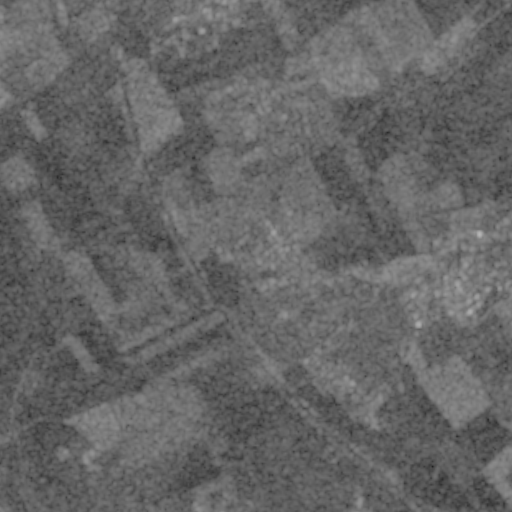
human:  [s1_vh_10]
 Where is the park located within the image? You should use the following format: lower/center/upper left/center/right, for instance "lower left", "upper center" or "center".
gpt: The park is located in the center right of the image.
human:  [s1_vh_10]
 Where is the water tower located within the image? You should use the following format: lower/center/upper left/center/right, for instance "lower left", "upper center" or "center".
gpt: The water tower is located in the lower right of the image.
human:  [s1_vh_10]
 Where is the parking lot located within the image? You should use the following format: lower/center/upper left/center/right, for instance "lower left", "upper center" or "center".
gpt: There is no parking lot in the image.

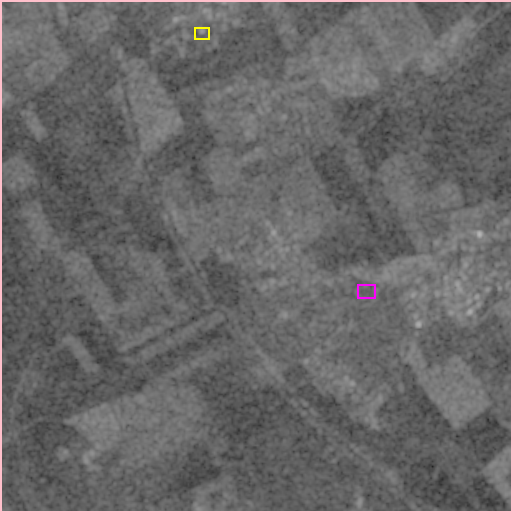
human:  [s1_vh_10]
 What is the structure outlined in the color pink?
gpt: The structure outlined in pink is a crop field.
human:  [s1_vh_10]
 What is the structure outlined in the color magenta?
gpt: The structure outlined in magenta is a park.
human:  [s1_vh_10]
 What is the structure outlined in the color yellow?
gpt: The structure outlined in yellow is a parking lot.
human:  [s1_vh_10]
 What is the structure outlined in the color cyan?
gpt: There is no cyan outline.